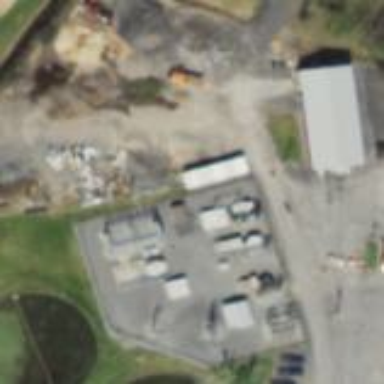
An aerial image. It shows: Power substation.